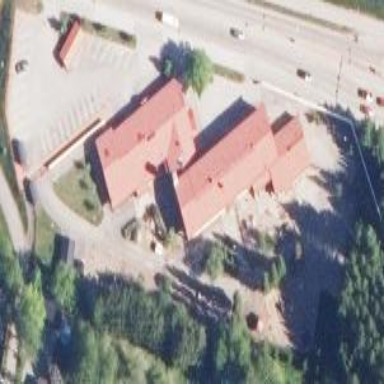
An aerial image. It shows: Kindergarten.